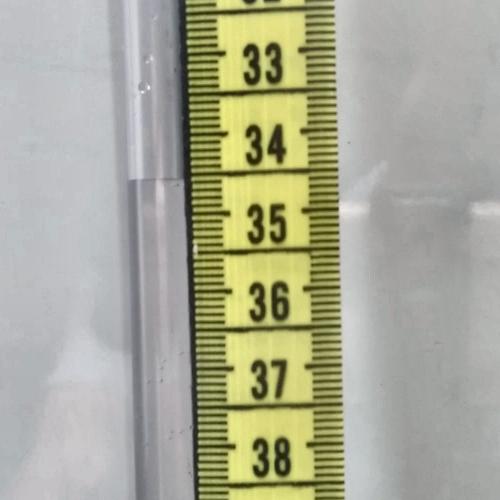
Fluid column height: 34.6 cm